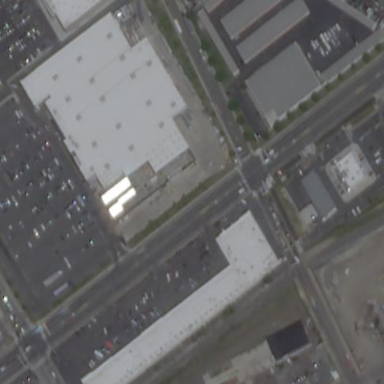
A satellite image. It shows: Retail building.